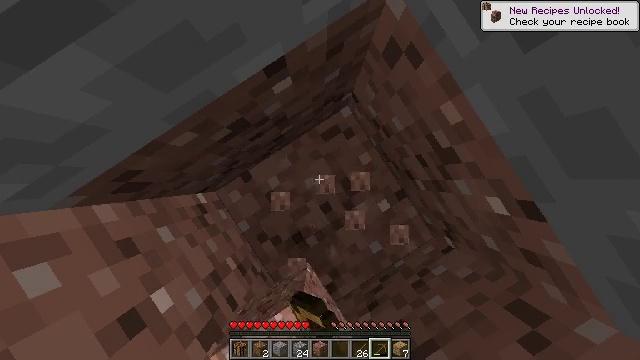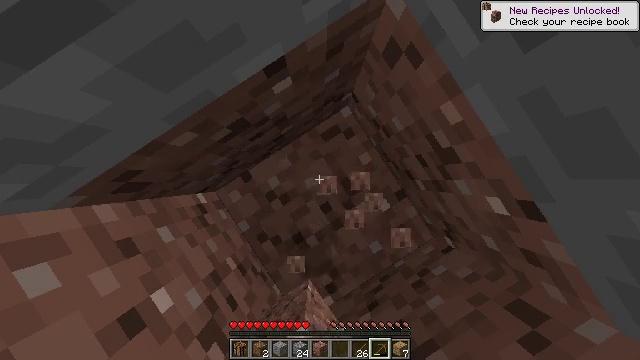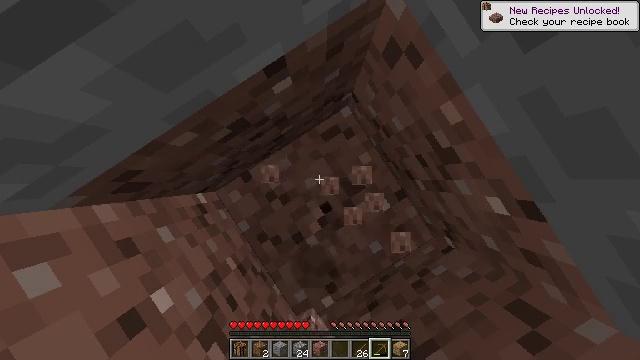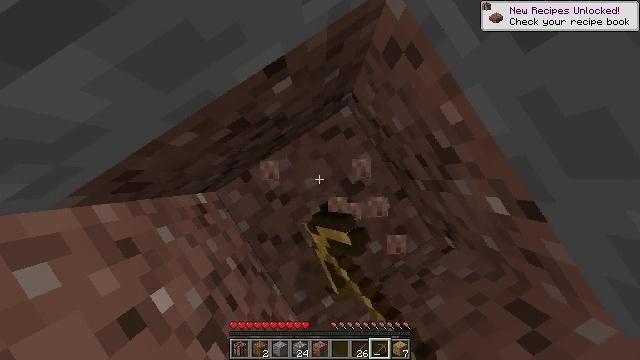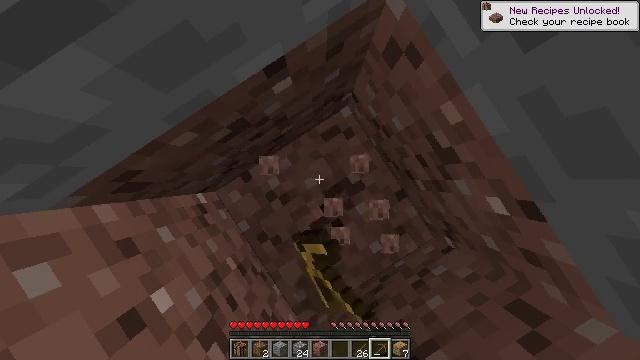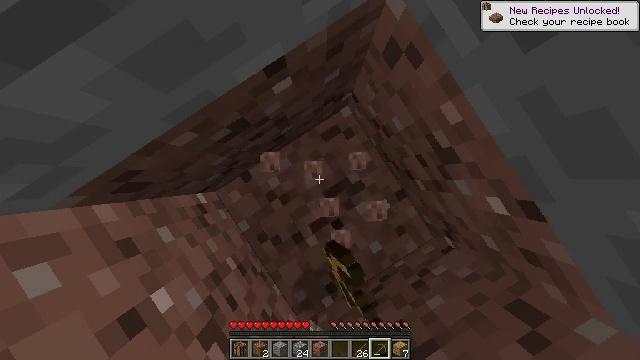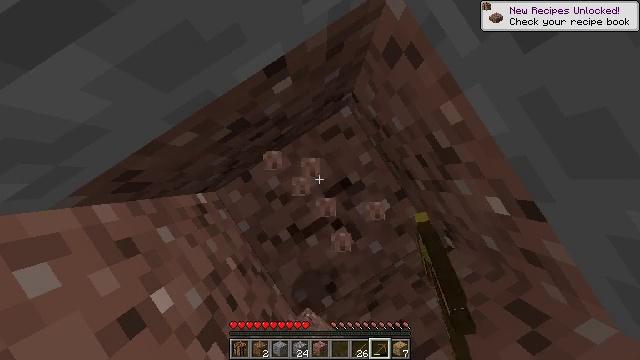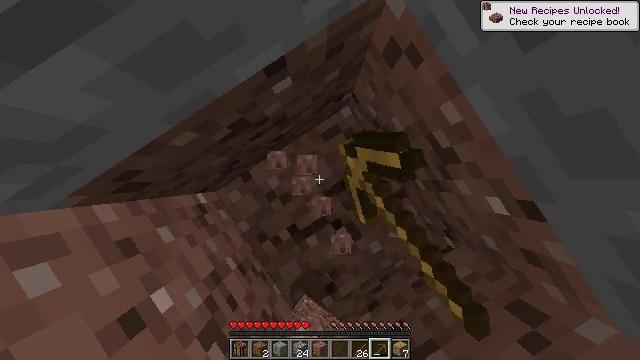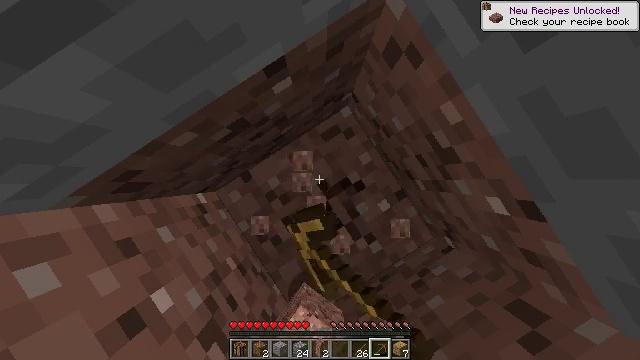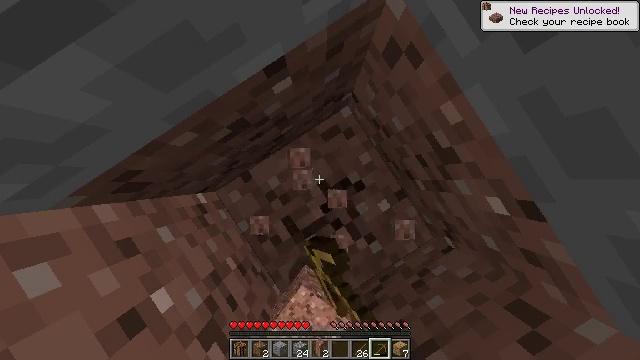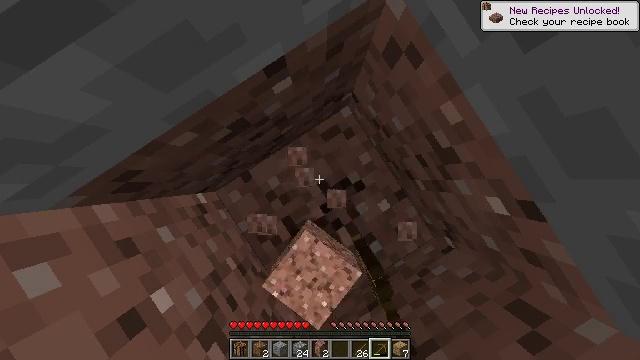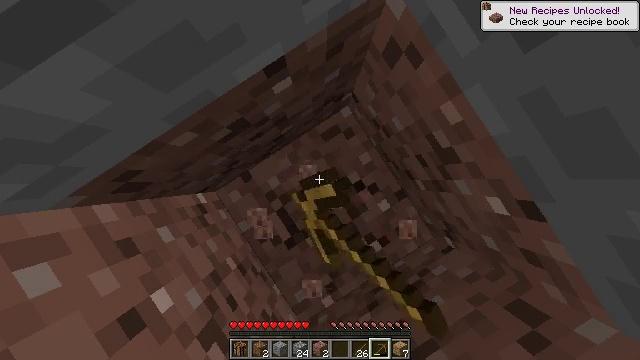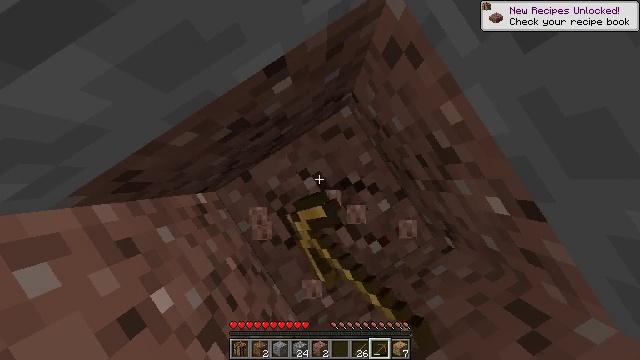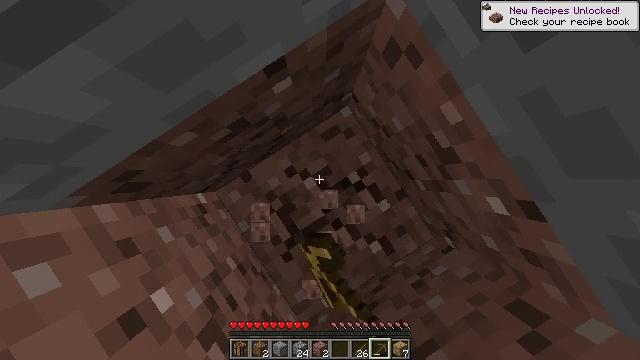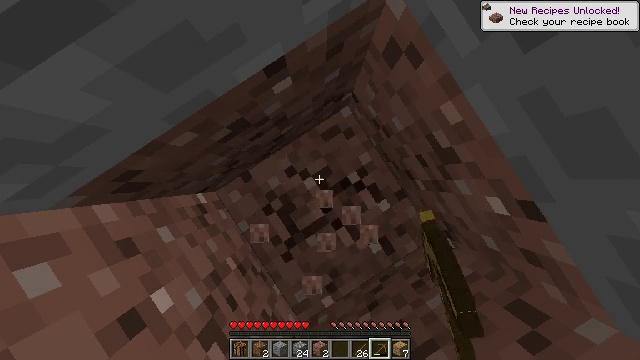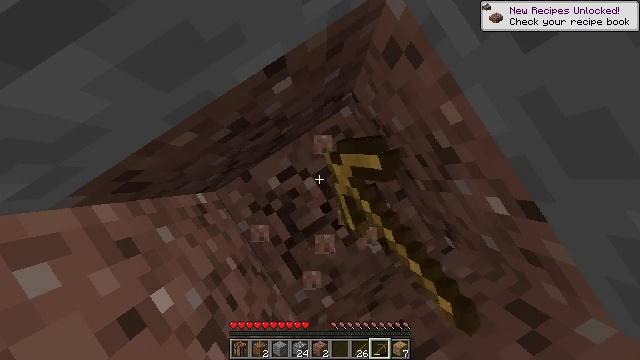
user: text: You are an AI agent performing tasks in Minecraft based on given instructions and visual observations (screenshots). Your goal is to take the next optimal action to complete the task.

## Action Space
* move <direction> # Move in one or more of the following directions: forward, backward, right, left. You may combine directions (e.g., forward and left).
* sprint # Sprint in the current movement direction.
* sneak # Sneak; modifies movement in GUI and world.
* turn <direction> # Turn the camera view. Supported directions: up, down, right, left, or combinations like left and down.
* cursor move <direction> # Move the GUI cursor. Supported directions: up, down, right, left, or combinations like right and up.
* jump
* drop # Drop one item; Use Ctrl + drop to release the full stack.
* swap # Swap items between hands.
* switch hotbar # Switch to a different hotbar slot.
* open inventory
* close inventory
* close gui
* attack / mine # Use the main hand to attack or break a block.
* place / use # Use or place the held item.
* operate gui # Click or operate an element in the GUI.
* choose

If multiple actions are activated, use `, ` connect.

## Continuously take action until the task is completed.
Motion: motion action
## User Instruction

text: Get granite from underground.
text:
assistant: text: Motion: attack / mine
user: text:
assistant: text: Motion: attack / mine
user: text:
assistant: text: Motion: attack / mine
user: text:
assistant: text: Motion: attack / mine
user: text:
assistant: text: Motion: attack / mine
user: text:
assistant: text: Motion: attack / mine
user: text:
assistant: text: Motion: attack / mine
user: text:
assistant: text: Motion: attack / mine
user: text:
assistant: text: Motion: attack / mine
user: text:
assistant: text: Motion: attack / mine
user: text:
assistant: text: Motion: attack / mine
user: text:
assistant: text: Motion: attack / mine
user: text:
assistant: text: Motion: attack / mine
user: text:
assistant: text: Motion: attack / mine
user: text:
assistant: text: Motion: attack / mine
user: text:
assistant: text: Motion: attack / mine
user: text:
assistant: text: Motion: attack / mine
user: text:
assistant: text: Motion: attack / mine
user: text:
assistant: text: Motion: attack / mine
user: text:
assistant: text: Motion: attack / mine
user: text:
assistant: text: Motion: attack / mine
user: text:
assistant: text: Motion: attack / mine
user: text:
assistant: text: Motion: attack / mine
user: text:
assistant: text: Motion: attack / mine
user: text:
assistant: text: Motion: attack / mine
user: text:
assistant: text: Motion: attack / mine
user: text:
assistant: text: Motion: attack / mine
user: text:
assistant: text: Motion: attack / mine
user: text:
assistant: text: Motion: attack / mine
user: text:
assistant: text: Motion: attack / mine